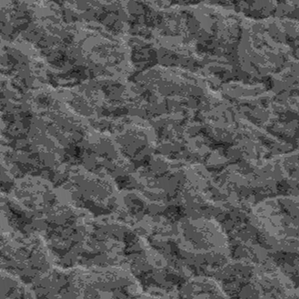
Label: frost